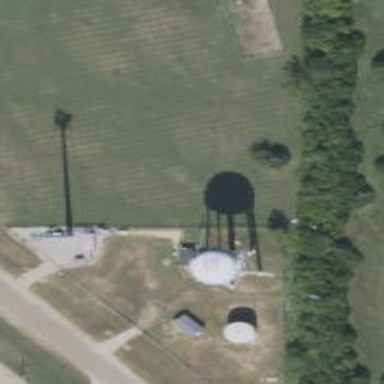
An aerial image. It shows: Water tower that is man-made.